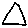
Label: triangle